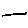
Label: line